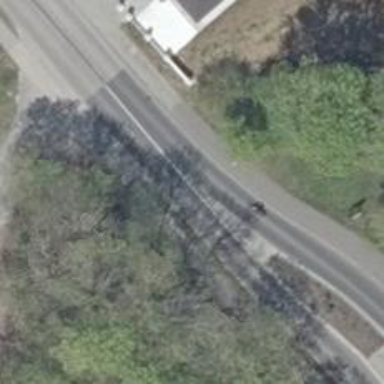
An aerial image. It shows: Secondary road with asphalt surface.